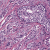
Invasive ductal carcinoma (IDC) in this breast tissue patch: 1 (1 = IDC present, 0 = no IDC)